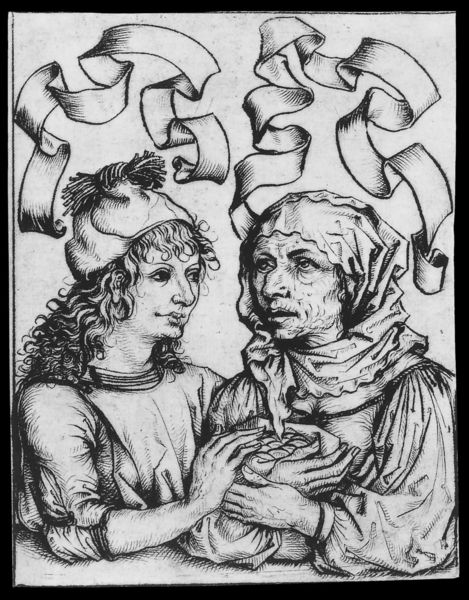
Titel: Der Jüngling und die verliebte Alte
Künstler: Meister des Amsterdamer Kabinetts
Institution: Amsterdam, Rijksmuseum
Schlagwörter: mann, frau, nase, tisch, tuch, alt, bart, jung, arm, falten, kleidung, hände, portrait, haare, reich, paar, locken, holzschnitt, geld, bleistift, hochzeit, jing, lebensalter, spruchband, schriftband